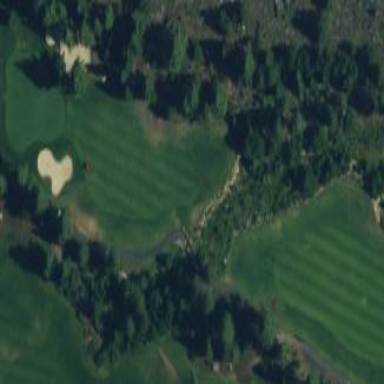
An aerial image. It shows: Rough grassy area used for golf.